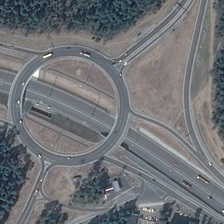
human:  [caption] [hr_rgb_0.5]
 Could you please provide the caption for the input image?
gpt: many green trees are around a circle viaduct with some cars .

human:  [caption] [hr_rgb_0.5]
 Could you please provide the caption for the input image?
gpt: many green trees are around a circle viaduct with some cars .

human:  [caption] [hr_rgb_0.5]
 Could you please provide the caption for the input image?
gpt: many green trees are around a circle viaduct with some cars .

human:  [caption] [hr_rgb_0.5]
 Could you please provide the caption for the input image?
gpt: many green trees are around a circle viaduct with some cars .

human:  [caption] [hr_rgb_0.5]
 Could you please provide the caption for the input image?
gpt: many green trees are around a circle viaduct with some cars .